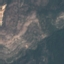
Land use / land cover class: HerbaceousVegetation